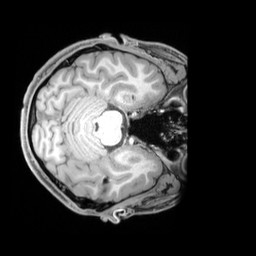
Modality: T1w
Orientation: axial
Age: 21
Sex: male
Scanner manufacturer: siemens
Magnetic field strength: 3 T
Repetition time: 1.97 s
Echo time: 0.00206 s